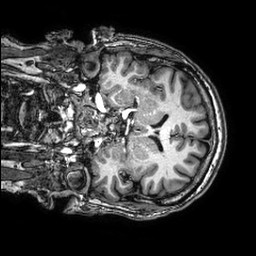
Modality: T1w
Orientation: coronal
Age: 63
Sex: male
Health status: healthy